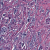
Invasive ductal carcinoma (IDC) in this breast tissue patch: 1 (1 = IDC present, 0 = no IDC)